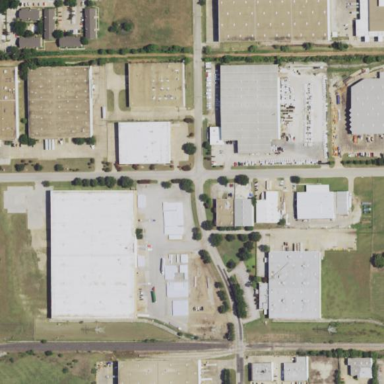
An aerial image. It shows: Industrial area.